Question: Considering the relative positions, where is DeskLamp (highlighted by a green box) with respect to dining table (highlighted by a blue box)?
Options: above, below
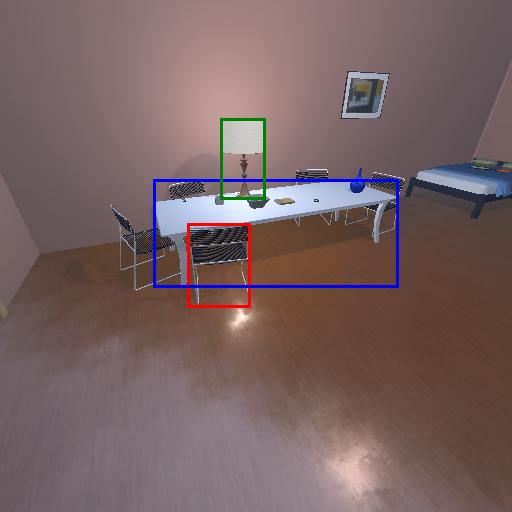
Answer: above